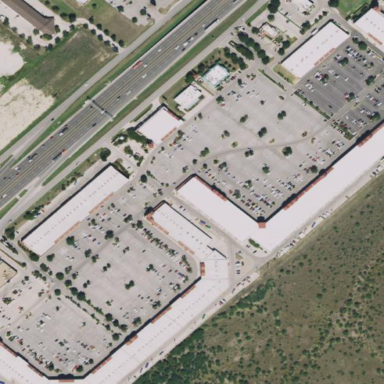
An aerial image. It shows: Retail area that is mall.